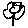
Label: flower